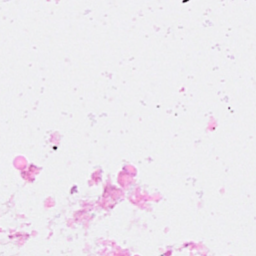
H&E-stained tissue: Breast